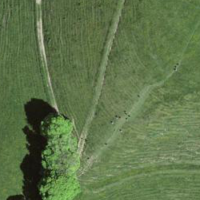
EUNIS habitat code: 24
Species observed at this site:
Chorthippus biguttulus